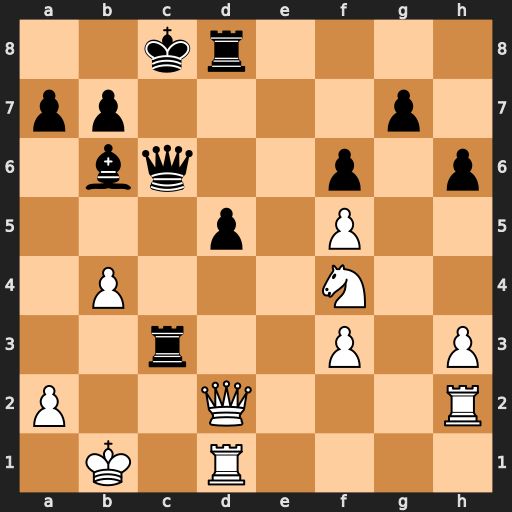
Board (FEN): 2kr4/pp4p1/1bq2p1p/3p1P2/1P3N2/2r2P1P/P2Q3R/1K1R4
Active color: w
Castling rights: -
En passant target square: -
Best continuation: Nxd5 Rxd5 Qxd5 Qxd5 Rxd5